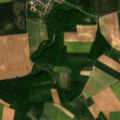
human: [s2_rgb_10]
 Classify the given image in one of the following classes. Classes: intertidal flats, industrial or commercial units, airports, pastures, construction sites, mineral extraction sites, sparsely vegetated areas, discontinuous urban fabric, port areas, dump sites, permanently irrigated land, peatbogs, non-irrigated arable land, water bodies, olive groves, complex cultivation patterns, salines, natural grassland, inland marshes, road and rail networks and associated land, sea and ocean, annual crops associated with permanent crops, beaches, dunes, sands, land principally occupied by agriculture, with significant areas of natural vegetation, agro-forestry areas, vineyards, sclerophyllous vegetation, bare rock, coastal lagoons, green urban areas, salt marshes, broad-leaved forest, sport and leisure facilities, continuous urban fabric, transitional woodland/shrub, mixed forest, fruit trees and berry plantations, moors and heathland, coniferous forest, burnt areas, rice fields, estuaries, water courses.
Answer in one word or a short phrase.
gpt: discontinuous urban fabric, non-irrigated arable land, land principally occupied by agriculture, with significant areas of natural vegetation, broad-leaved forest, mixed forest